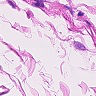
Metastatic tissue present: no